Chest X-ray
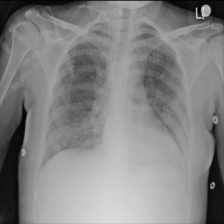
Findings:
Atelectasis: negative
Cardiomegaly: negative
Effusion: negative
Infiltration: positive
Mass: negative
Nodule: negative
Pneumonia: negative
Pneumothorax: negative
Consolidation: negative
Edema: negative
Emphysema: negative
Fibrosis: negative
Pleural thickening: negative
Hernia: negative